Interaction volume radius: 10 \u00c5
Interaction volume height: 10 \u00c5
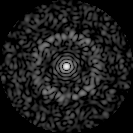
Disorder parameter: 0.8252